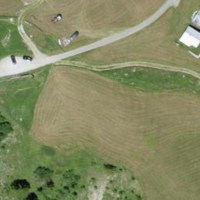
EUNIS habitat code: 24
Species observed at this site:
Parnassia palustris